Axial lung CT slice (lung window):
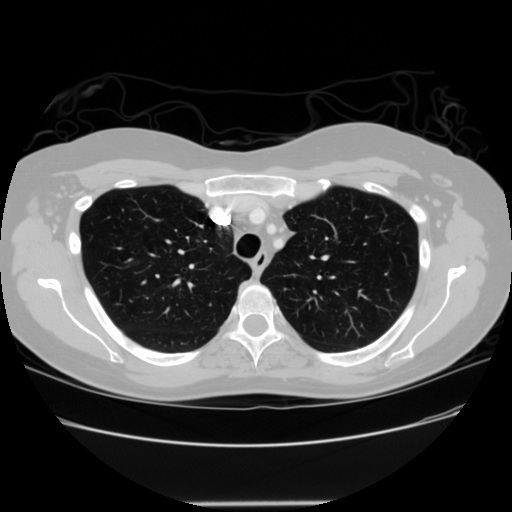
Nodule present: no